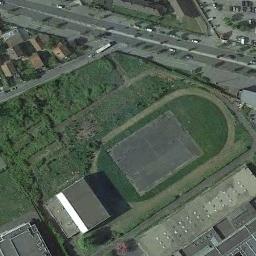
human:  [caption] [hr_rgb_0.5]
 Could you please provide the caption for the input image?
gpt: Many cars are on the road beside the ground track field .

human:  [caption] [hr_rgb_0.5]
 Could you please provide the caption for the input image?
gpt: The track and field is built on the lawn, Next to the building and the road, And surrounded by a lot of vegetation .

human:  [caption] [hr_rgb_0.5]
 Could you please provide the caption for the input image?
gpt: There is a track field in the lower right corner .

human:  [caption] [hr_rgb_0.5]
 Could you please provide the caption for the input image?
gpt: The ground track field is between a forest and a parking lot .

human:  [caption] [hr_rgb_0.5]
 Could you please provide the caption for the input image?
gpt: There are many green trees beside the ground track field with a green track .